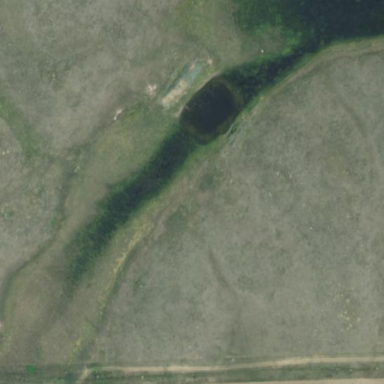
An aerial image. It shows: Reservoir area.